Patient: sex M, age 64
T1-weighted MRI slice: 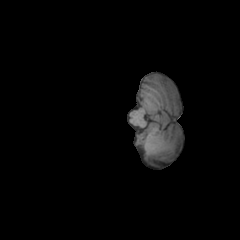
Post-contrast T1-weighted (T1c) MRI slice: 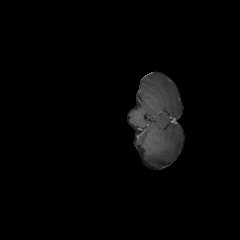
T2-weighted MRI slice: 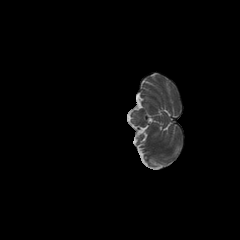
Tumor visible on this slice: no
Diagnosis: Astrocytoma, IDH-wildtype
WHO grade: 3